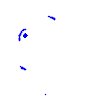
Particle: kaon